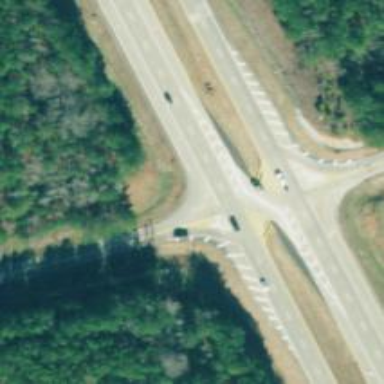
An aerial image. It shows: Trunk link highway.